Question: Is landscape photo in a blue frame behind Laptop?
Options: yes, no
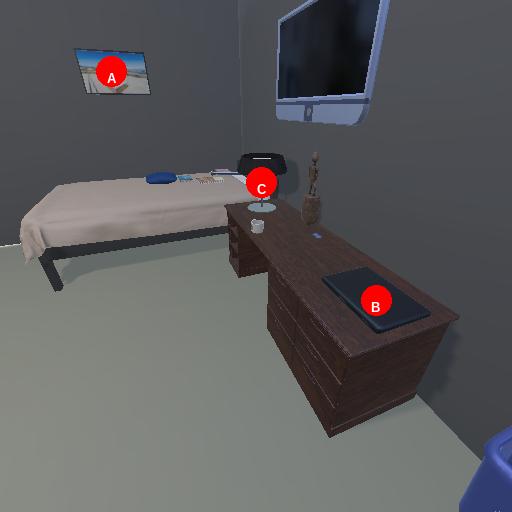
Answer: yes